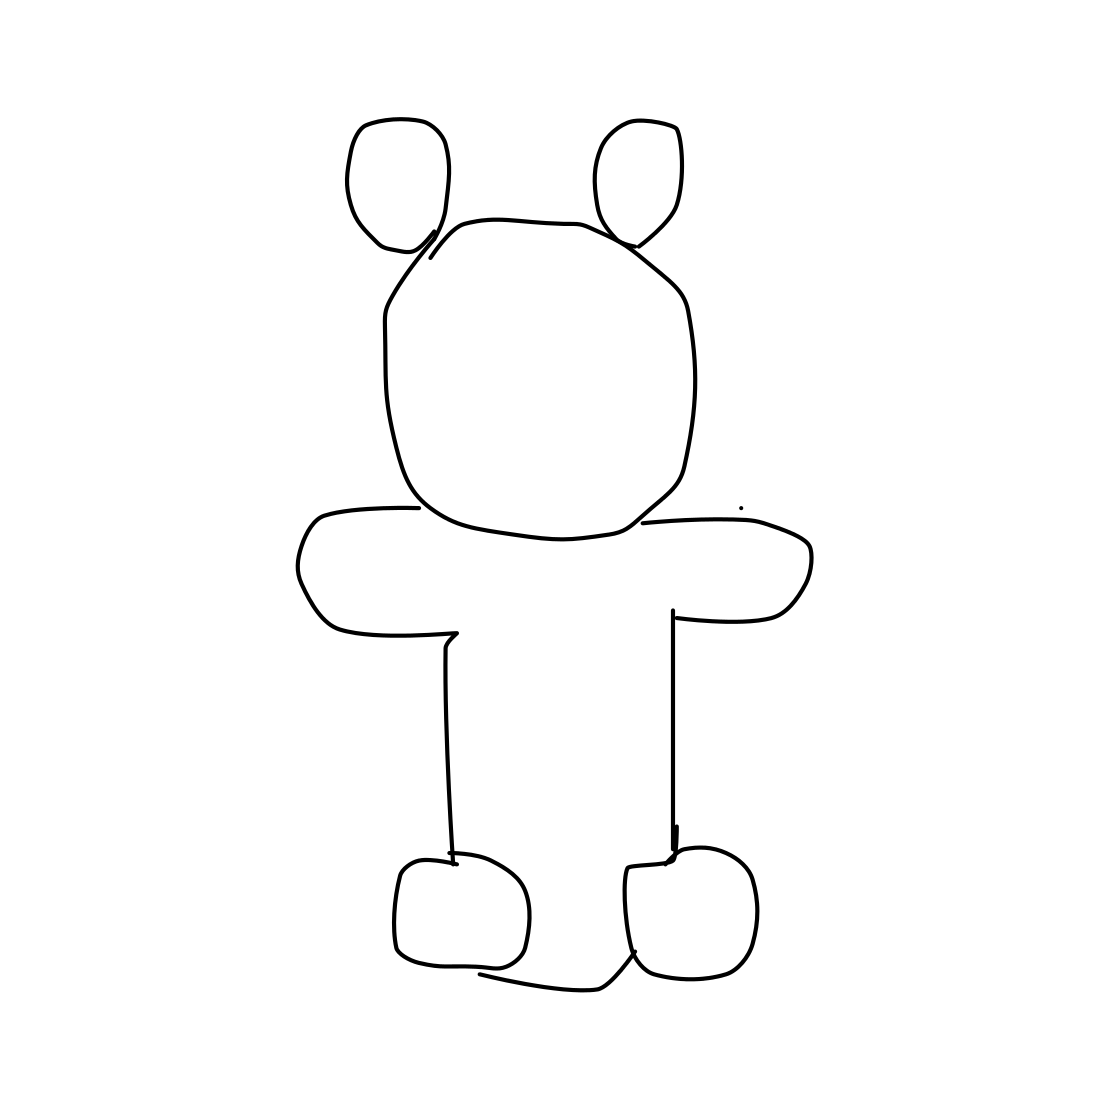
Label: teddy-bear